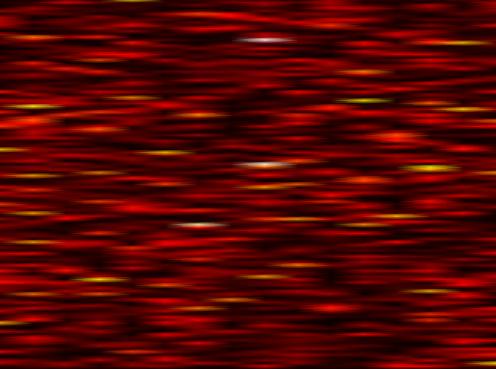
Label: UFMC